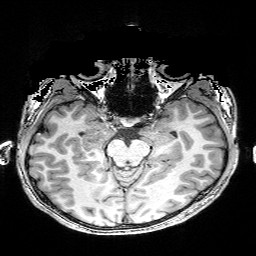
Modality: T1w
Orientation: coronal
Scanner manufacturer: siemens
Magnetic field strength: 3 T
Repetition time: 2.25 s
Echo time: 0.00418 s